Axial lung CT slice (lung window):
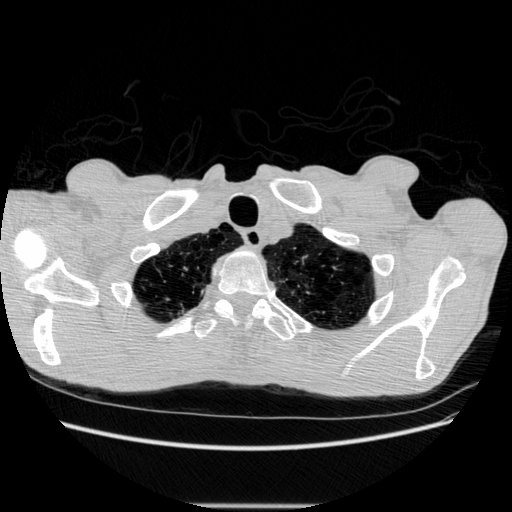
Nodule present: no